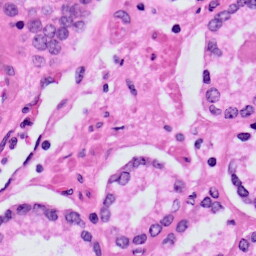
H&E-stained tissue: Prostate